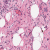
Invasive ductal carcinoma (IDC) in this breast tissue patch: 0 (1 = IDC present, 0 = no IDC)